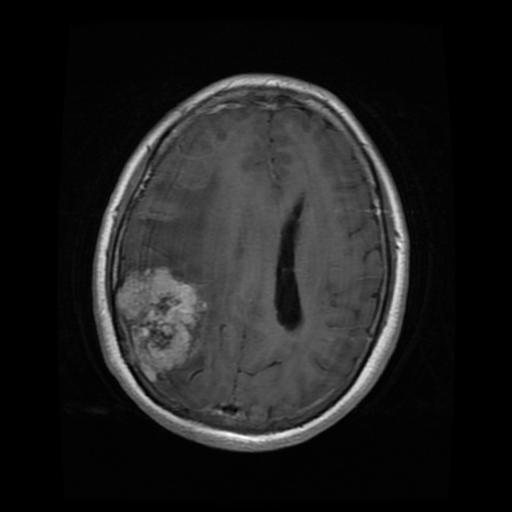
Label: meningioma